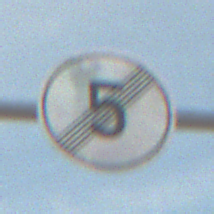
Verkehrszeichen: EndeGeschwindigkeit5
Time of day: Midday
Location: Outdoor (Suburban)
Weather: PartlyCloudy
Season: Summer
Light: Natural